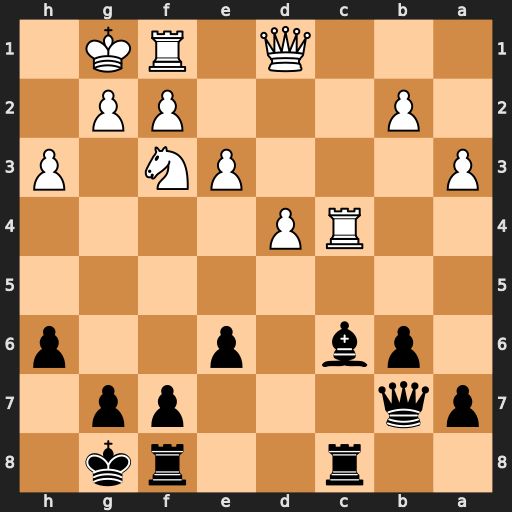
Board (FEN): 2r2rk1/pq3pp1/1pb1p2p/8/2RP4/P3PN1P/1P3PP1/3Q1RK1
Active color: b
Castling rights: -
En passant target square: -
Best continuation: Bxf3 Qxf3 Qxf3